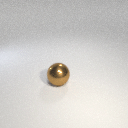
large brown metal sphere